Field crop: tomato
Growth stage: 2
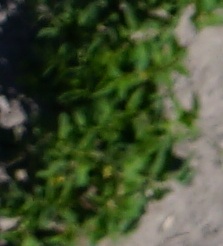
Species: tomato